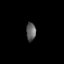
Tissue: prostate
Cell type: T cells
Senescence score: 0.2321
Nuclear area (px): 173
Mean DAPI intensity: 96.237